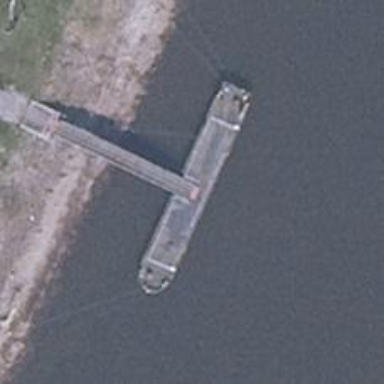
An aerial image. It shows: Footway bridge with metal surface.